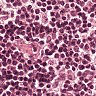
Metastatic tissue present: no